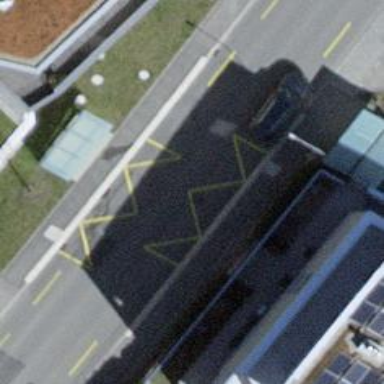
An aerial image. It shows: Public transport stop position.